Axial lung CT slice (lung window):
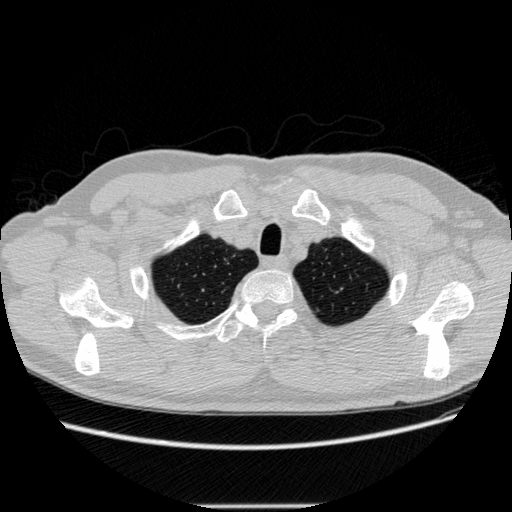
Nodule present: no